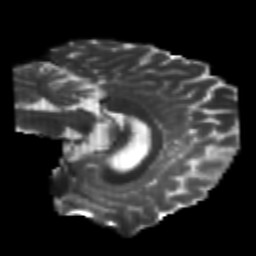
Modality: T2w
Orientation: sagittal
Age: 20
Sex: male
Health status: healthy
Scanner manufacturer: philips
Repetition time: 7.476 s
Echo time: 0.08753 s